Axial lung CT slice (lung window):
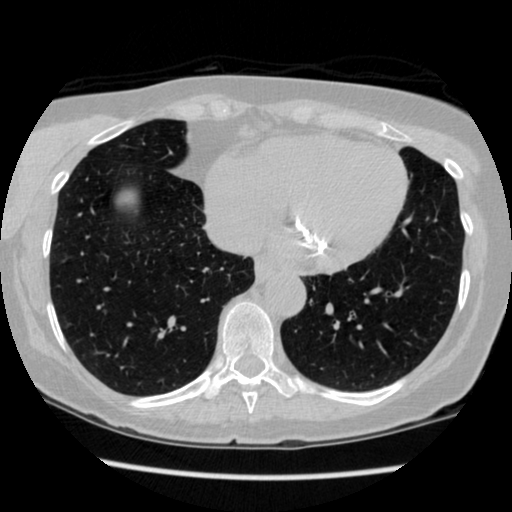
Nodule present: no